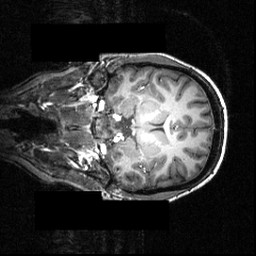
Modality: T1w
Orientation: coronal
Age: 23
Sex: female
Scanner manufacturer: siemens
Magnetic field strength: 3.951 T
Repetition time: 1.5 s
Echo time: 0.00335 s